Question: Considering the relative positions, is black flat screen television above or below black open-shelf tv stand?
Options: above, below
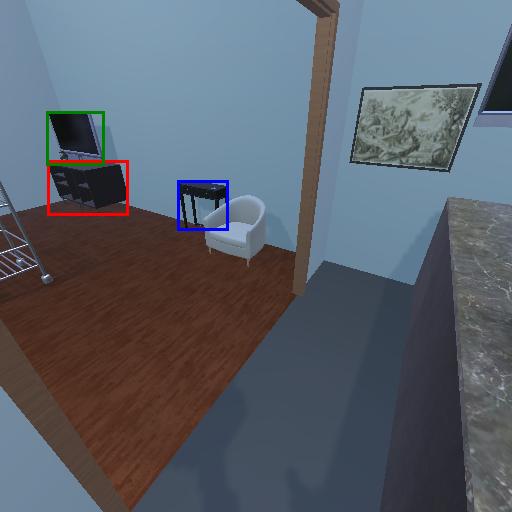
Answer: above